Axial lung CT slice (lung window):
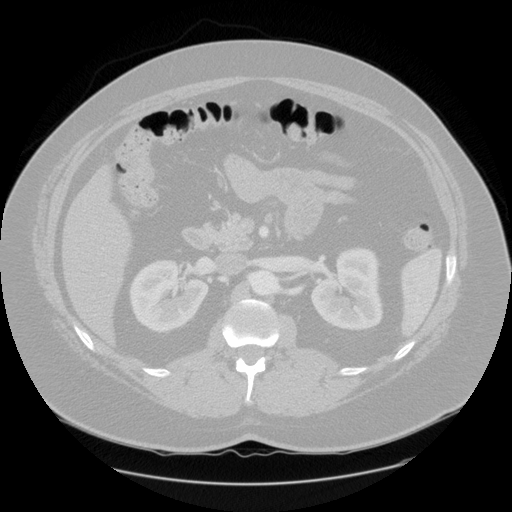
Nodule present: no